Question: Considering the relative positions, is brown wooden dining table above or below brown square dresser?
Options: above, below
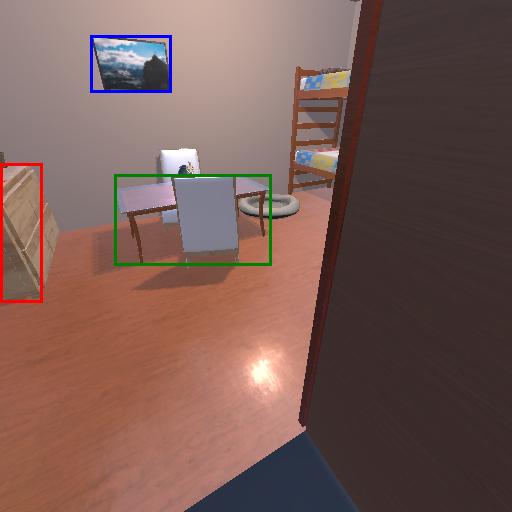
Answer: above